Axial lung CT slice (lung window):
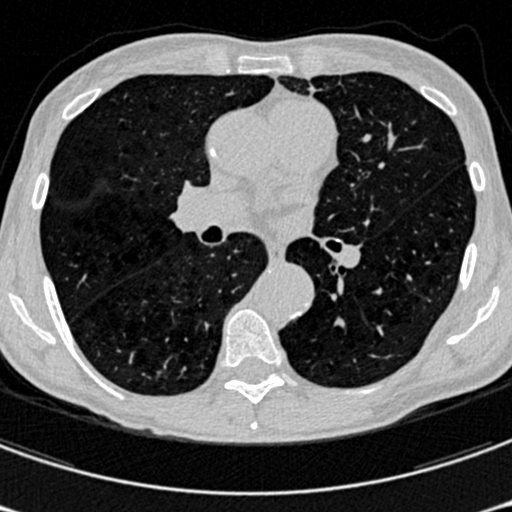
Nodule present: no